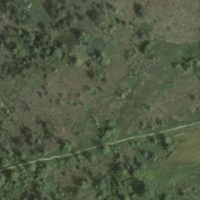
EUNIS habitat code: 23
Species observed at this site:
Menyanthes trifoliata